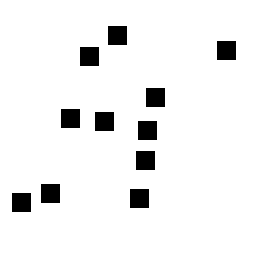
Squares: 11
Triangles: 0
Stars: 0
Total shapes: 11